Question: In Xcode 3 it was easy to get an overview of which files are activated for current active target. I love the new feature in Xcode 4 where you can see all the targets a specific file is active for (its like an inversed view of xcode 3). Is there some mysterious way of getting that good ol' view back?
It would be really handy when specifying test-files and nibs for different targets...
Image from that good ol' list in xcode 3:

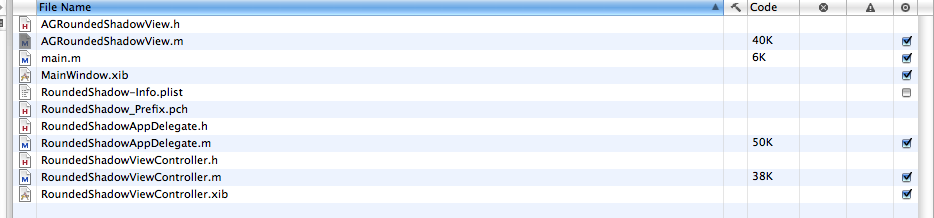
Answer: By Target: Navigate to the project, then select the target and expand the various build phases. It's more specific because it shows you what role the file(s) play in the target.
By file: Select the file in the navigator and open the Utility pane. The targets list is shown there (but only for that one file).